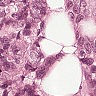
Metastatic tissue present: yes